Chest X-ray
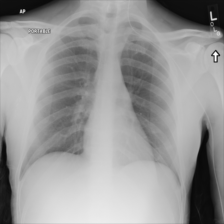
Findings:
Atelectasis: negative
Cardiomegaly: negative
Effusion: negative
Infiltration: negative
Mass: negative
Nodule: negative
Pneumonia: negative
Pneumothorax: negative
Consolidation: negative
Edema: negative
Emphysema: negative
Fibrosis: negative
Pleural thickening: negative
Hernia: negative